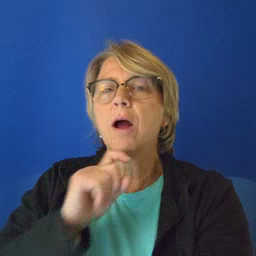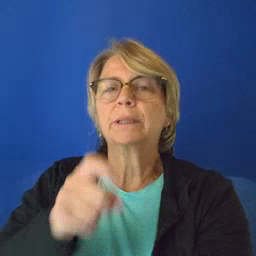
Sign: garbage